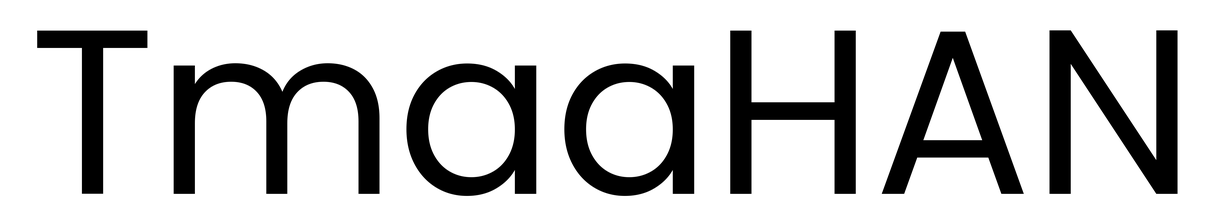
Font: Poppins-Regular